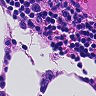
Metastatic tissue present: no